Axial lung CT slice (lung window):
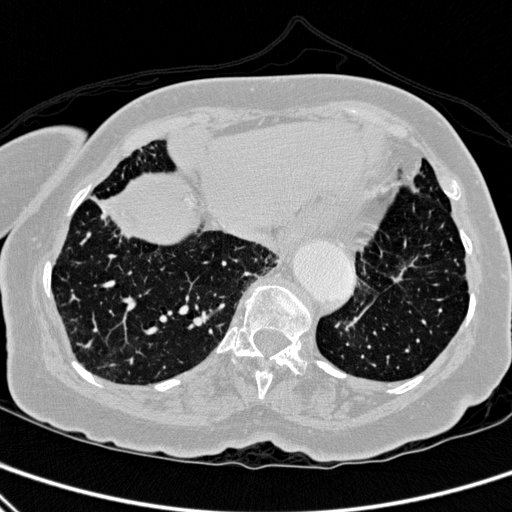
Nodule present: no